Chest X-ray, AP view. Patient: 32 years old, sex M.
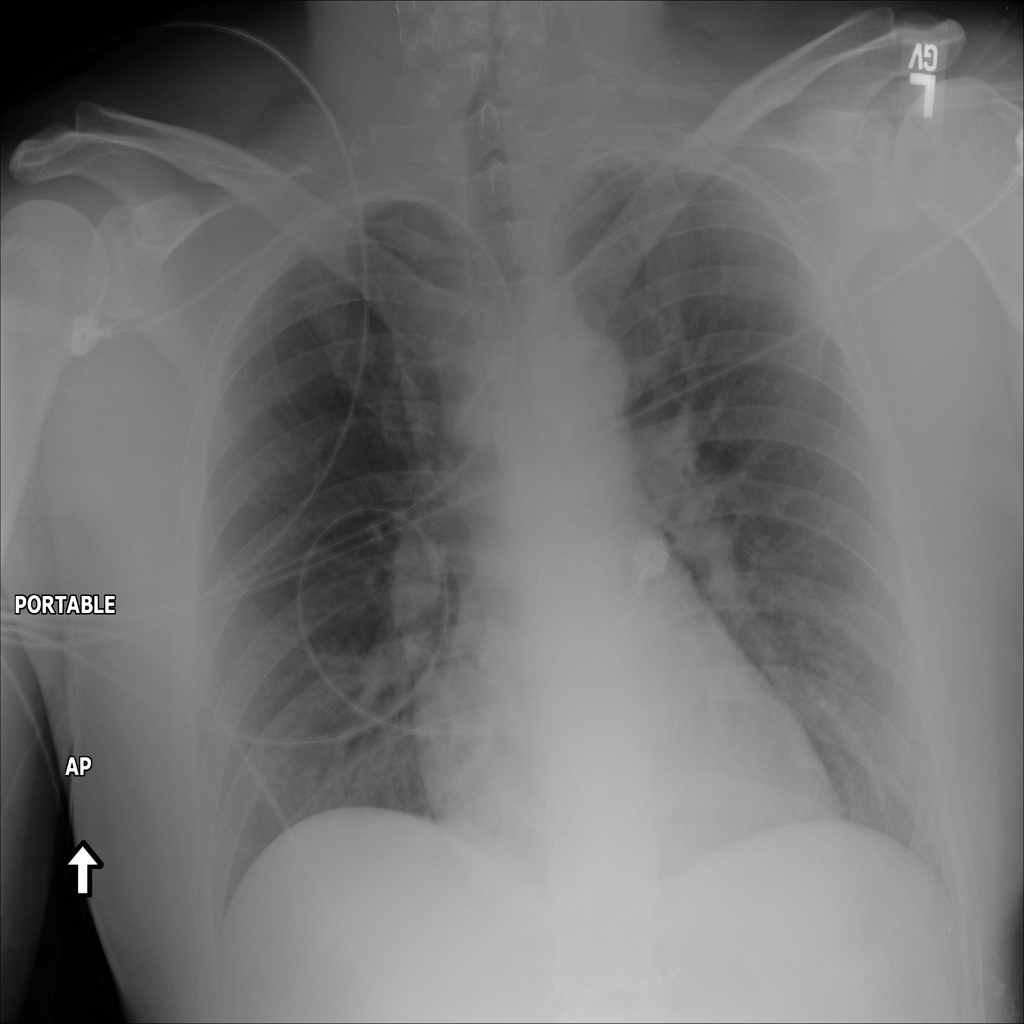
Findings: No Finding